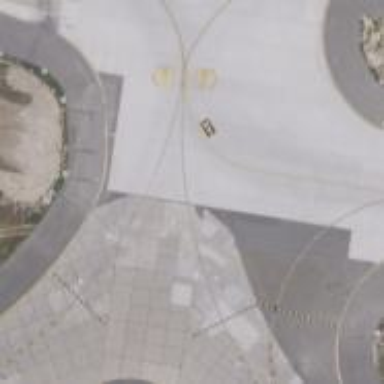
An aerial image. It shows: Image of taxiway at airport.